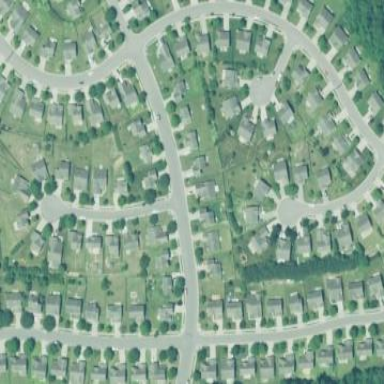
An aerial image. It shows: Residential area within neighborhood.